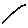
Label: line